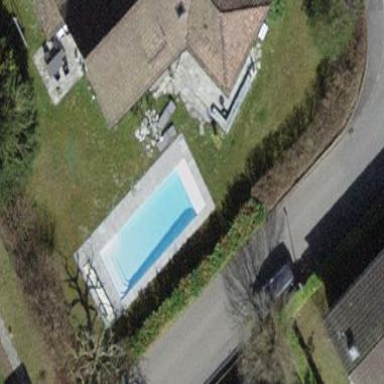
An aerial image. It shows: Swimming pool located in leisure land.